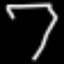
Label: diamond